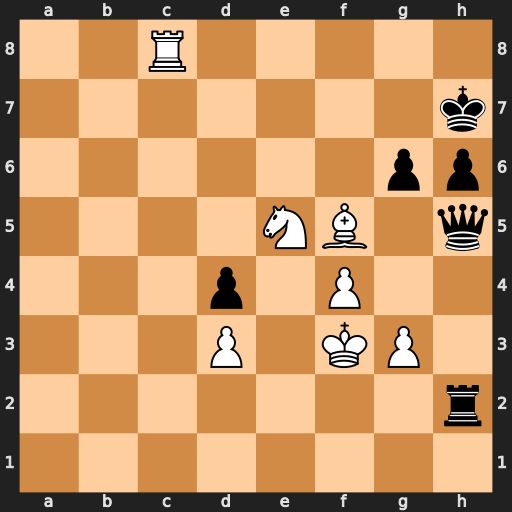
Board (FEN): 2R5/7k/6pp/4NB1q/3p1P2/3P1KP1/7r/8
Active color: w
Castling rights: -
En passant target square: -
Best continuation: Bg4 Rf2+ Kxf2